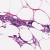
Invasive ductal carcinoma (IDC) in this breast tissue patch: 0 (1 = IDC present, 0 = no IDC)